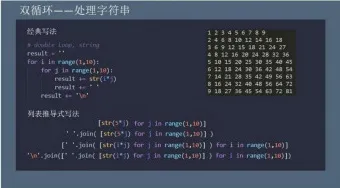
Color-coded design.
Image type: radiology (ct)